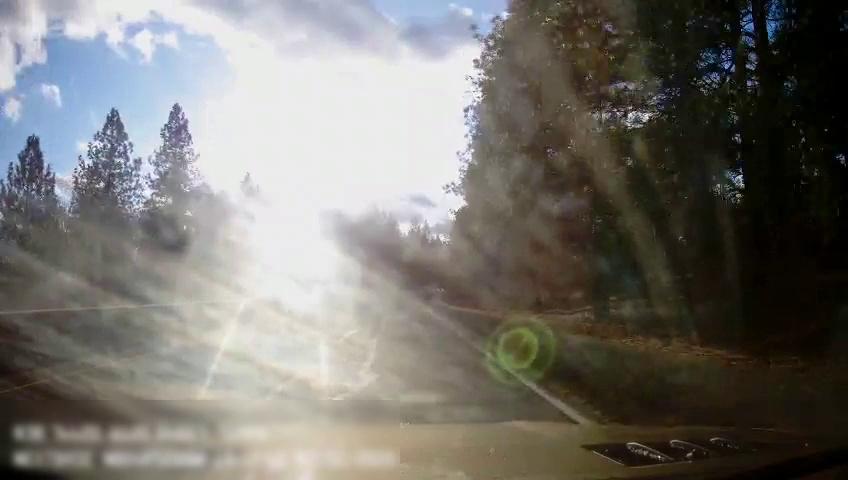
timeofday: Day
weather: Sunny
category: Drivable Space
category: Lanes | Alternate Lane
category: Lanes | Current Lane
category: Lanes | Alternate Lane